Question: I know you can change them from the project list window:

But is there are simpler way?
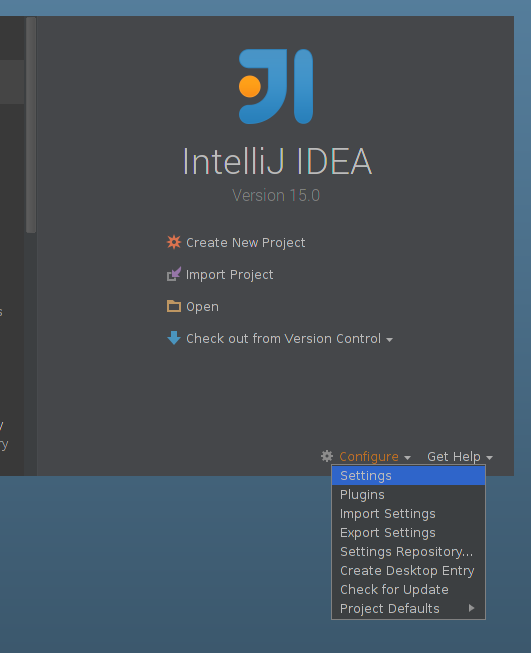
Answer: You can change default settings in